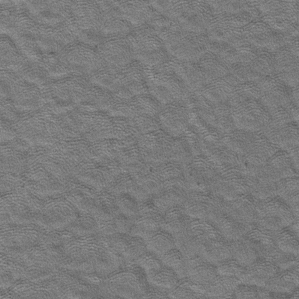
Label: frost